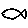
Label: fish